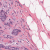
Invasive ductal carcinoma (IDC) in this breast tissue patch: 1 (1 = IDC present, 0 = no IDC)